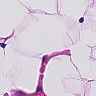
Metastatic tissue present: no